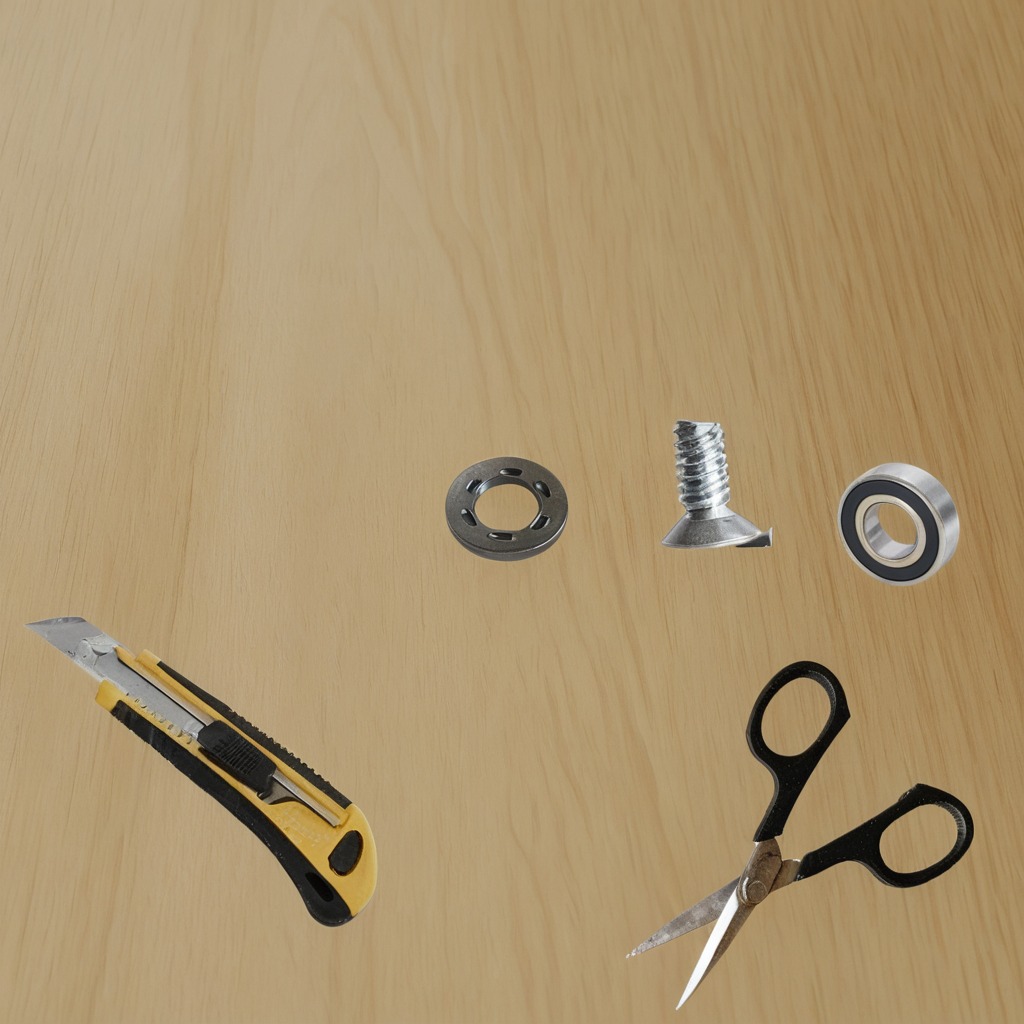
A metal ball bearing, a utility knife, a flat metal washer, a metal machine screw, and a pair of scissors are lying on the plywood surface.